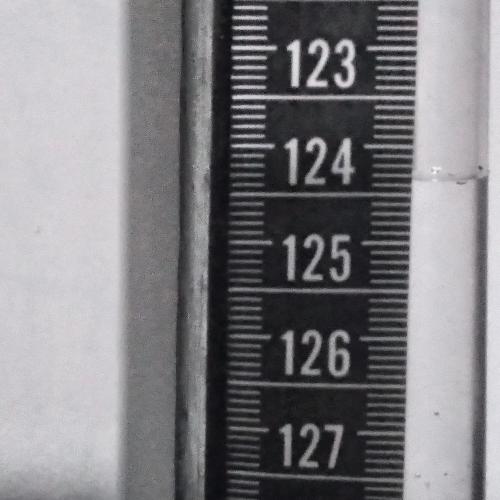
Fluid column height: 124.4 cm